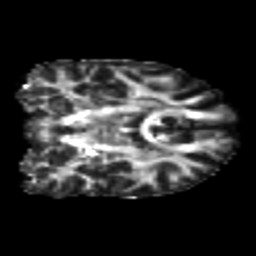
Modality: FA
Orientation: coronal
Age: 24
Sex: female
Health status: healthy
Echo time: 0.074 s